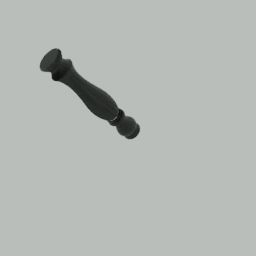
Label: architecture